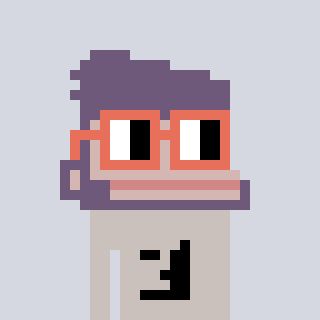
a pixel art character with square orange glasses, a ape-shaped head and a foggrey-colored body on a cool background